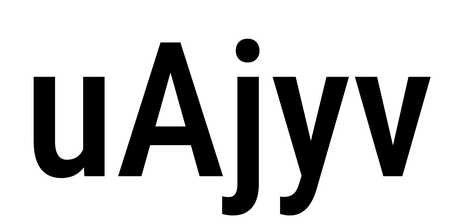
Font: Roboto_Condensed_Medium